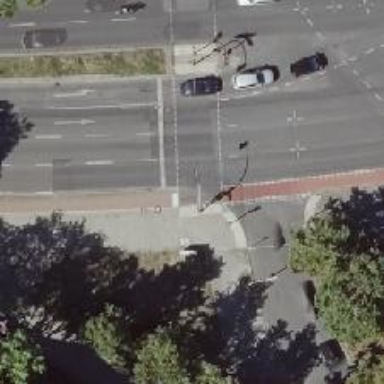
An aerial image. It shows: Road with traffic signals.